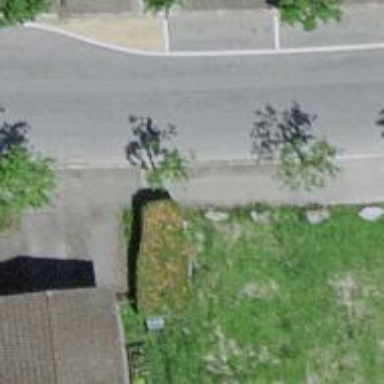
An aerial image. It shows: Street tree with broadleaved leaves.